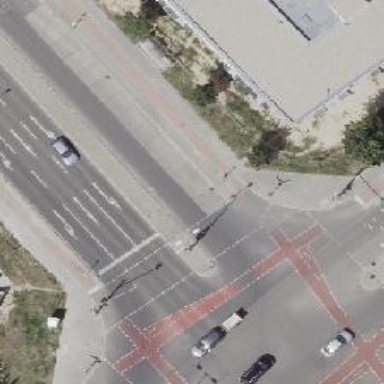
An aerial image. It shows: Road crossing with traffic signals.